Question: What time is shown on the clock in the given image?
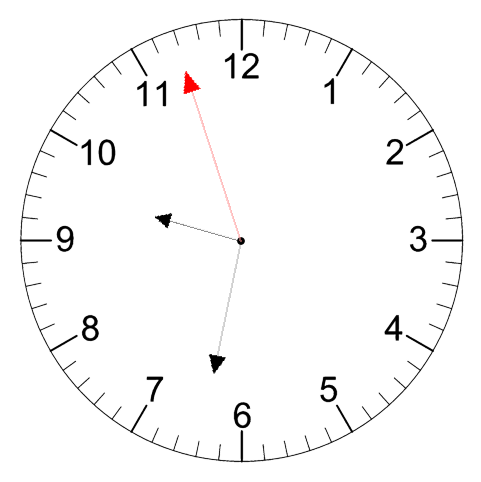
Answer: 09:31:57